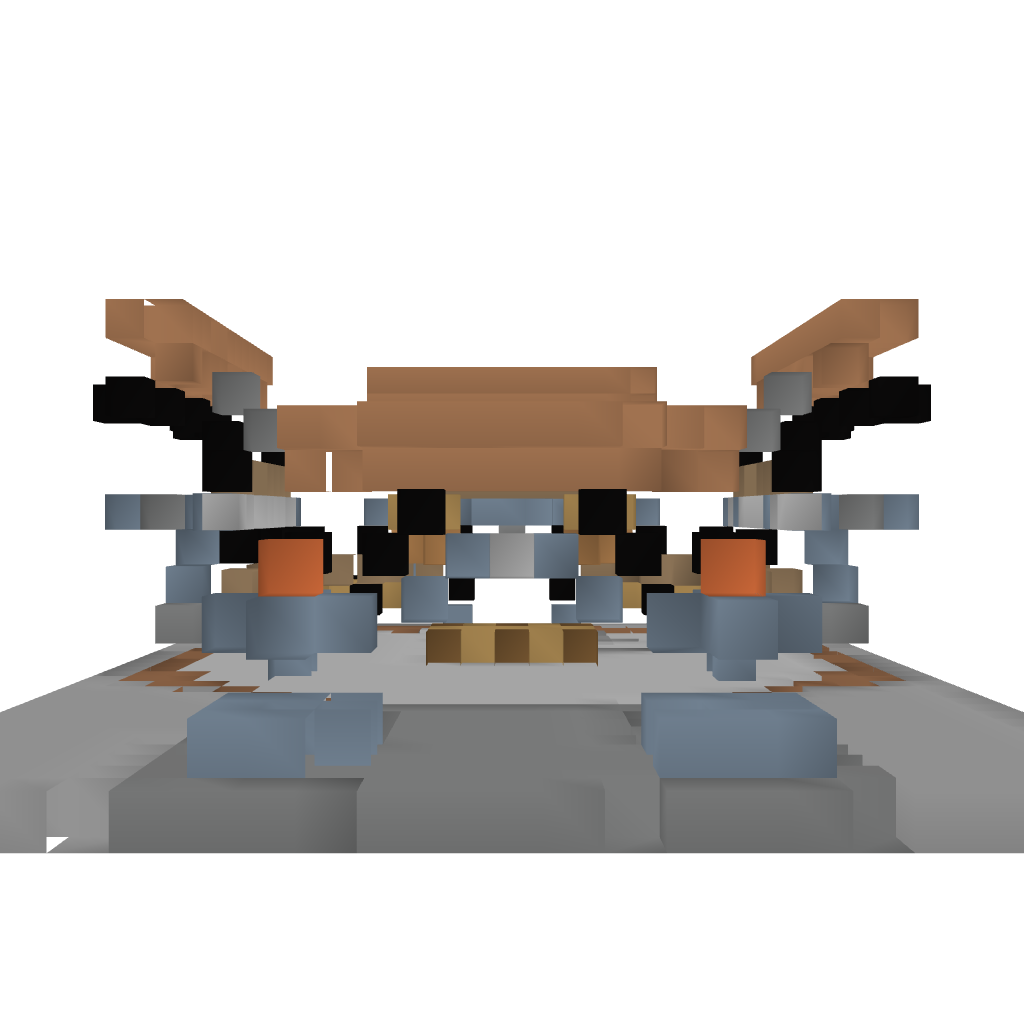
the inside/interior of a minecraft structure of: A Medium Amphitheatre